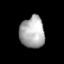
Tissue: lung
Cell type: Epithelial cells
Senescence score: 0.5429
Nuclear area (px): 760
Mean DAPI intensity: 173.295